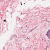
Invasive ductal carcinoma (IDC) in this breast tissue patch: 0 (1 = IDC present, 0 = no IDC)